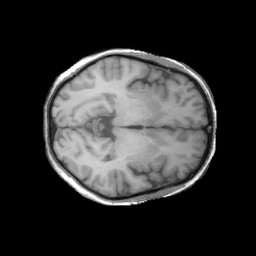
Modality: T1w
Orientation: axial
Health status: ill
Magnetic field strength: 3 T